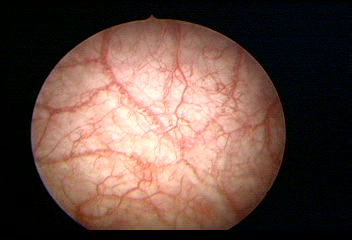
Modality: WLC
Class: Normal mucosa
Bladder cancer association: No